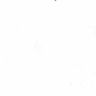
Metastatic tissue present: no